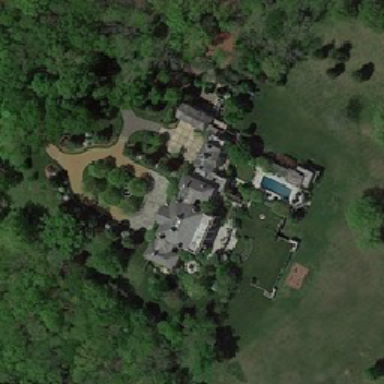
There is a house and garden on the grass in the forest .